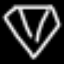
Label: diamond